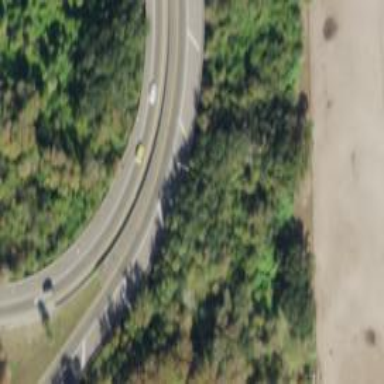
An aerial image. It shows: Trumpet junction on the motorway link.